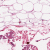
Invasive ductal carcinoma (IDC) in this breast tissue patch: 0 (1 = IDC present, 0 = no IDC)